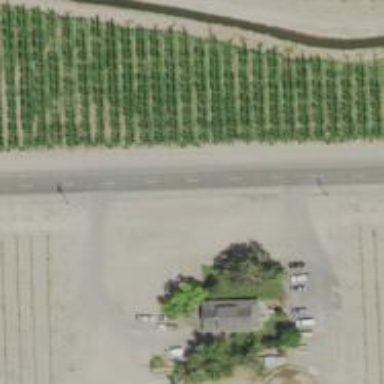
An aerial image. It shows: Orchard.